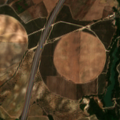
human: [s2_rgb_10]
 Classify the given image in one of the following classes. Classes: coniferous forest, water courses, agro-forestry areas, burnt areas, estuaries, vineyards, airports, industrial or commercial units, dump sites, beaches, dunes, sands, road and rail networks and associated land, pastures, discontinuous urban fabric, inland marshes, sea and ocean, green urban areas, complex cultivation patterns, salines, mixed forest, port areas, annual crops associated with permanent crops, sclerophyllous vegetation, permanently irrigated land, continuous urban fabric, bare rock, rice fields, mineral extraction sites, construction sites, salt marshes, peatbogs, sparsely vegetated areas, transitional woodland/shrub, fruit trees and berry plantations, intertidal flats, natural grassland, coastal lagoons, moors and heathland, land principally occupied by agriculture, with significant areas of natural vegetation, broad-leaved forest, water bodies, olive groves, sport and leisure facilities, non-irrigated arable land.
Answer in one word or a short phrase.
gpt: permanently irrigated land, olive groves, complex cultivation patterns, broad-leaved forest, transitional woodland/shrub